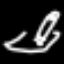
Label: pencil